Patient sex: M
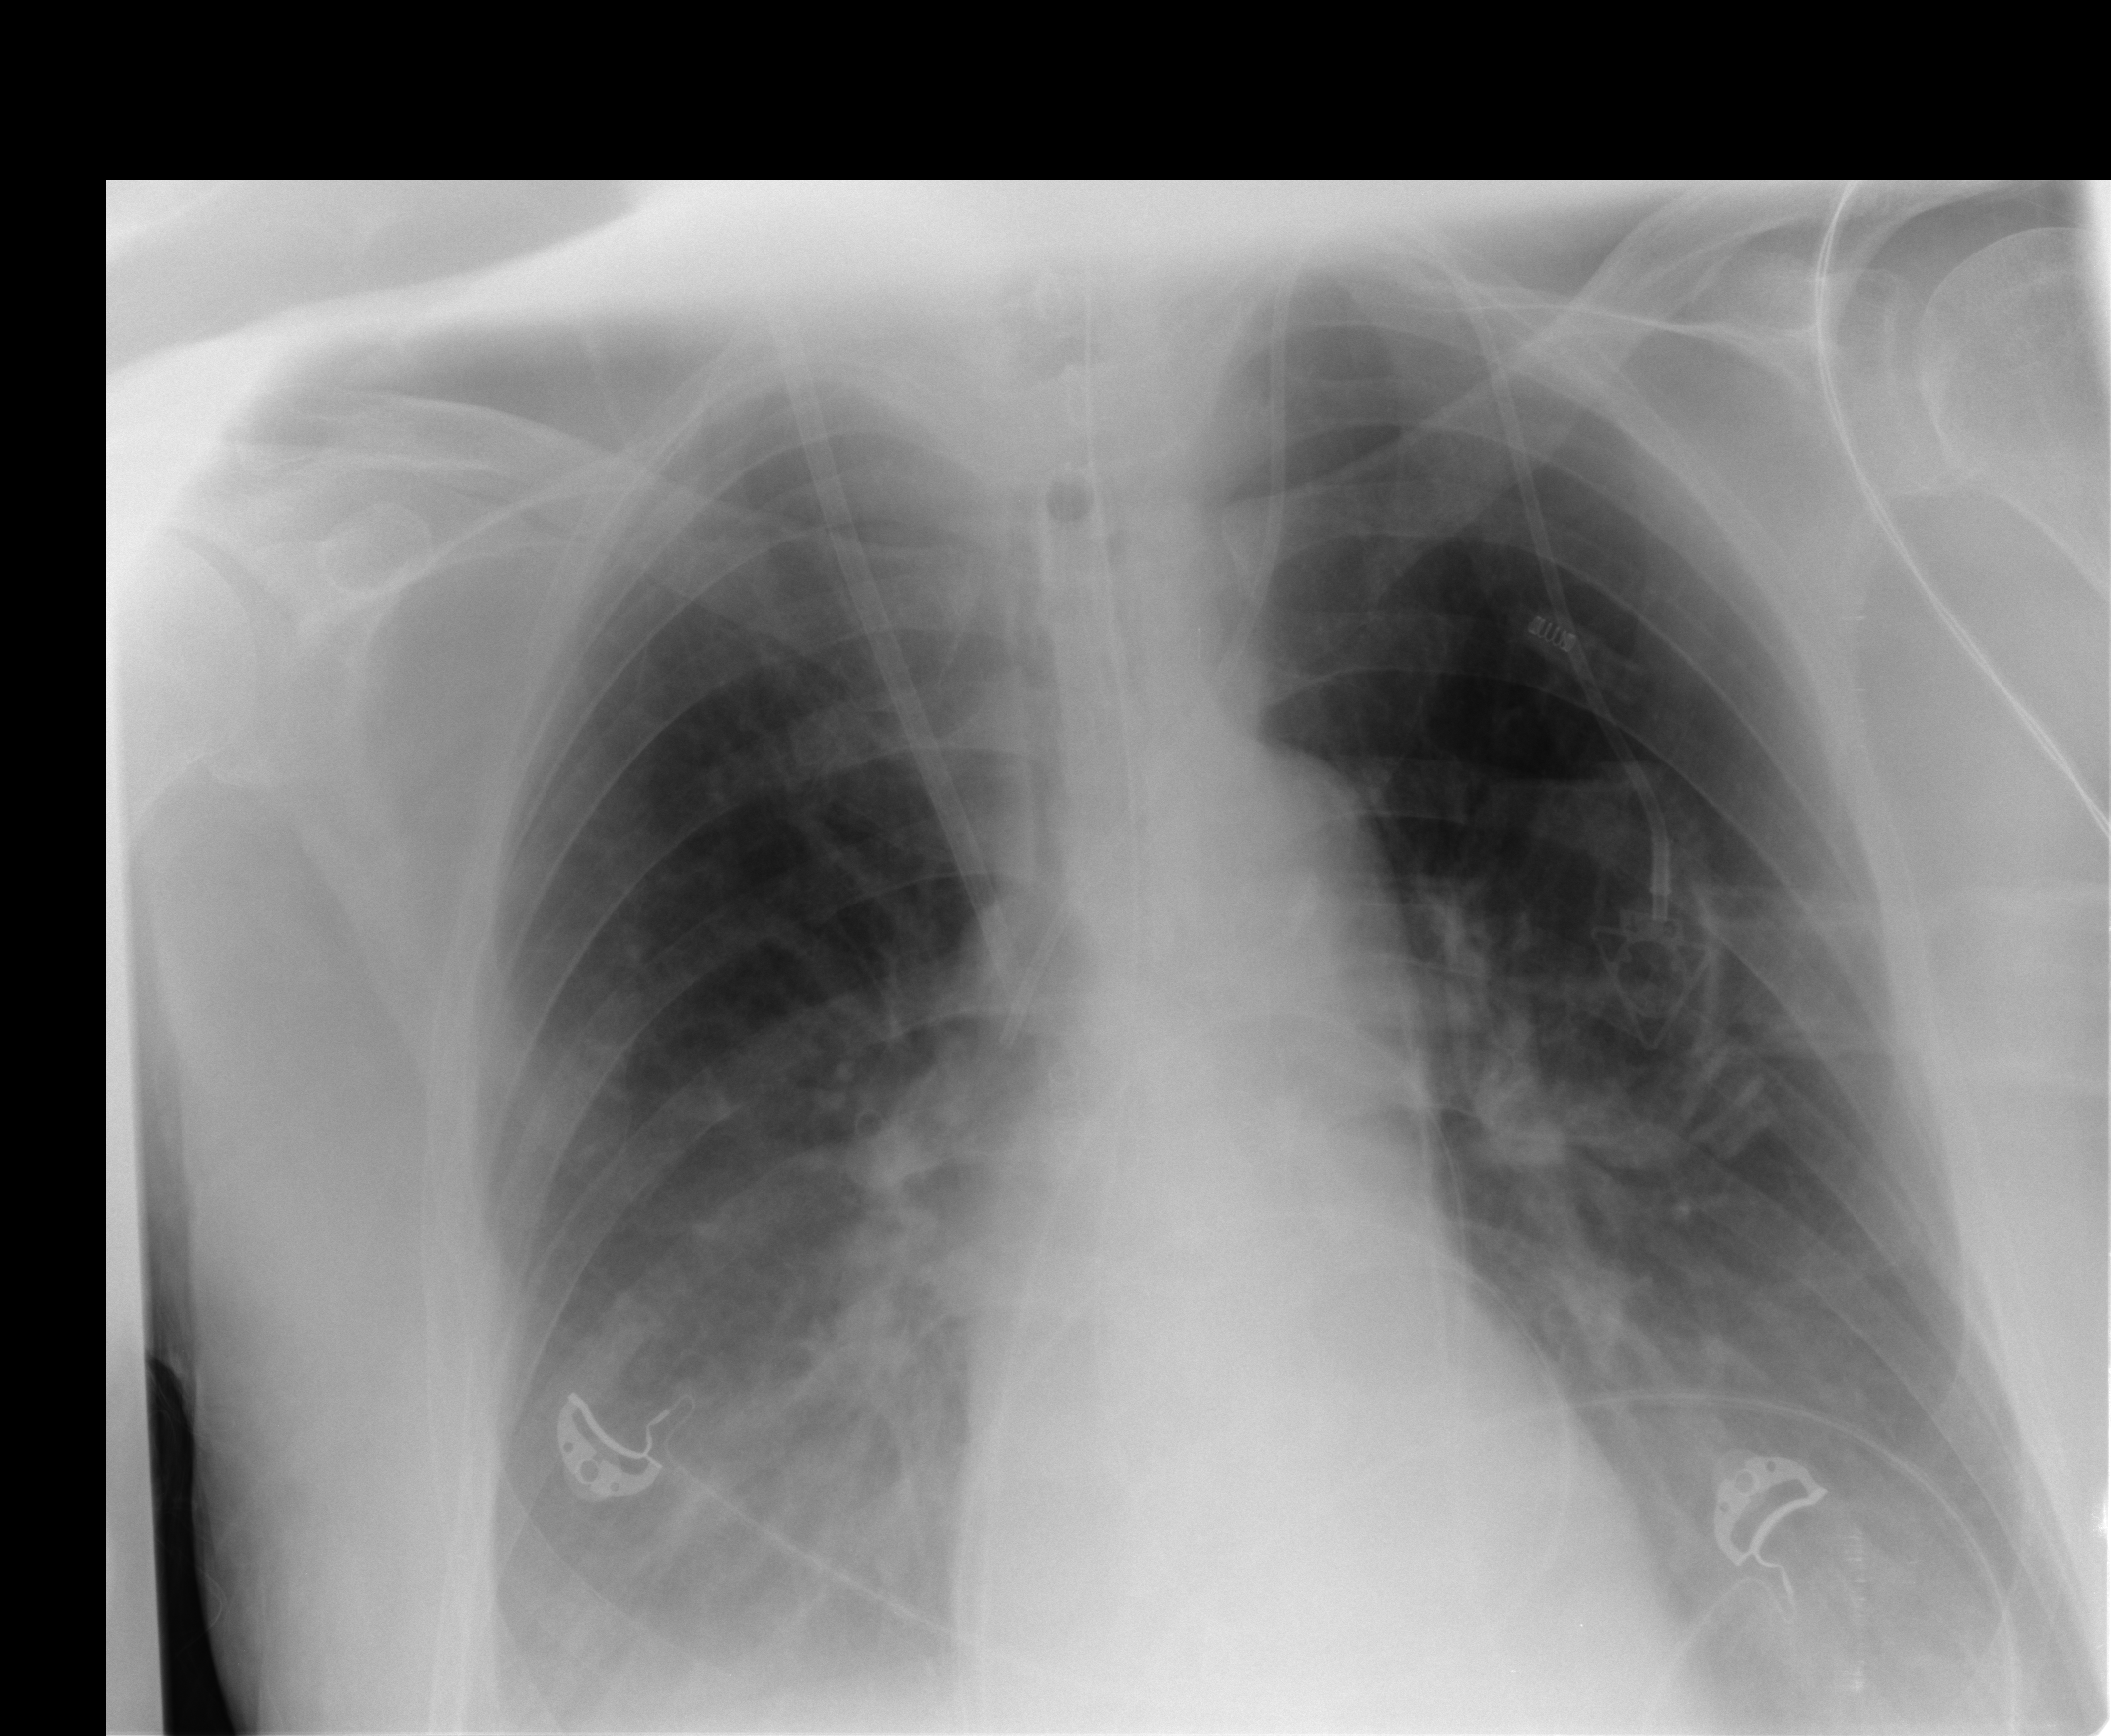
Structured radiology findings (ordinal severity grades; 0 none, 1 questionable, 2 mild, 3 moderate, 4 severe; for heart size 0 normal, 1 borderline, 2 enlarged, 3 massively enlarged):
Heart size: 0
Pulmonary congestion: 0
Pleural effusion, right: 3
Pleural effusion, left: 2
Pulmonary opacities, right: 0
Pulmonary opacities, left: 0
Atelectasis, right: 2
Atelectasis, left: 2